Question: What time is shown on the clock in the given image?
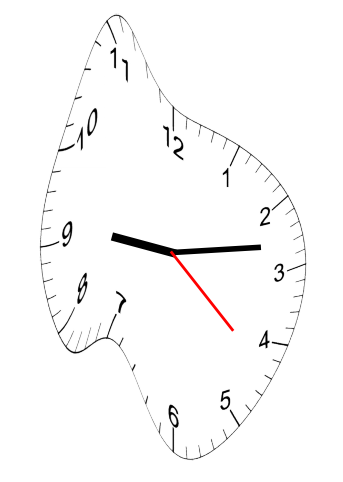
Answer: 09:13:22